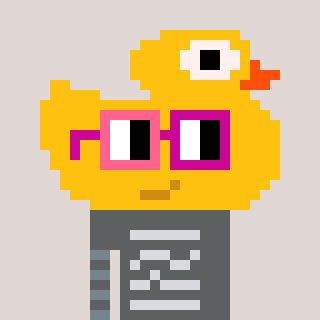
a pixel art character with square pink and red glasses, a ducky-shaped head and a grayscale-colored body on a warm background